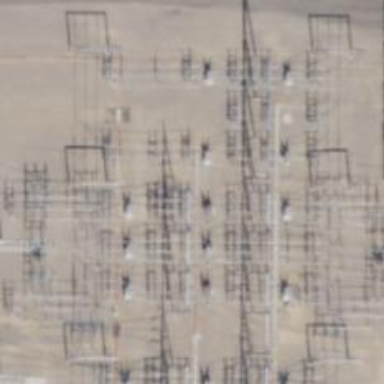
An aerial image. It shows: Switch for power supply.